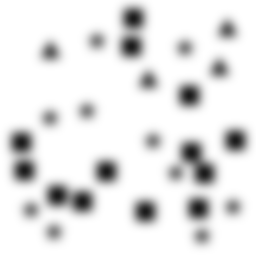
Squares: 13
Triangles: 4
Stars: 10
Total shapes: 27